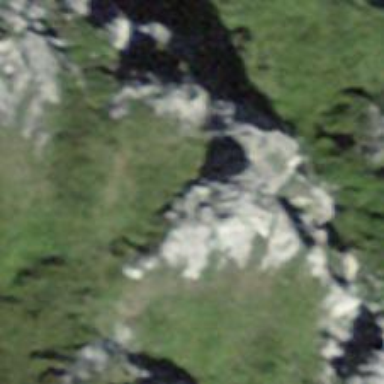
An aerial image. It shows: Natural cliff.